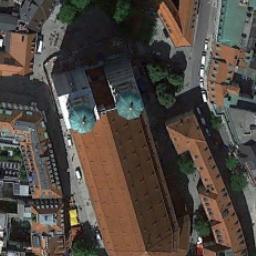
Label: church